Field crop: tomato
Growth stage: 1
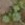
Species: solanum